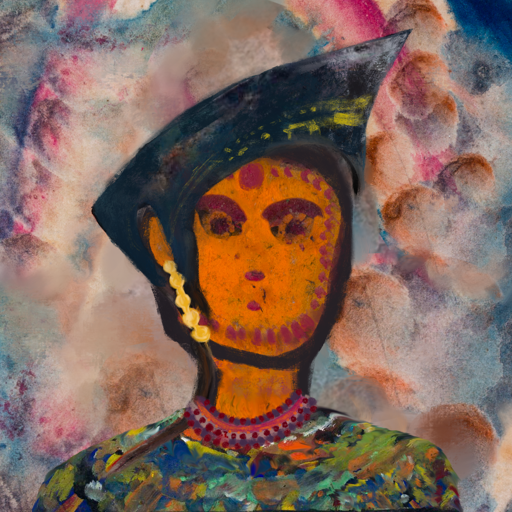
Background: Rupkatha, Head And Neck Front: Doll, Face Front: Doll, Bust: An_Impression, Hair Front: Blank, Head Accessory: Irani, Second Necklace: Blank, Necklace: Roy_Bahadur, Baby: Blank